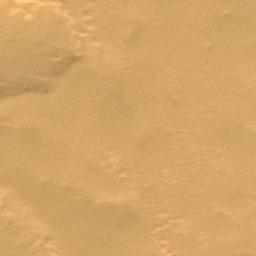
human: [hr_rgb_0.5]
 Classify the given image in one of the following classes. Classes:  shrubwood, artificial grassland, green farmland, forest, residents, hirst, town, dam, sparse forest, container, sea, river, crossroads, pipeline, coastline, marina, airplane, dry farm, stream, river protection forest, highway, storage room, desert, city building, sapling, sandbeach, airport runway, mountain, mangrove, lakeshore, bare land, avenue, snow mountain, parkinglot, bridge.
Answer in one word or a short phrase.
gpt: desert